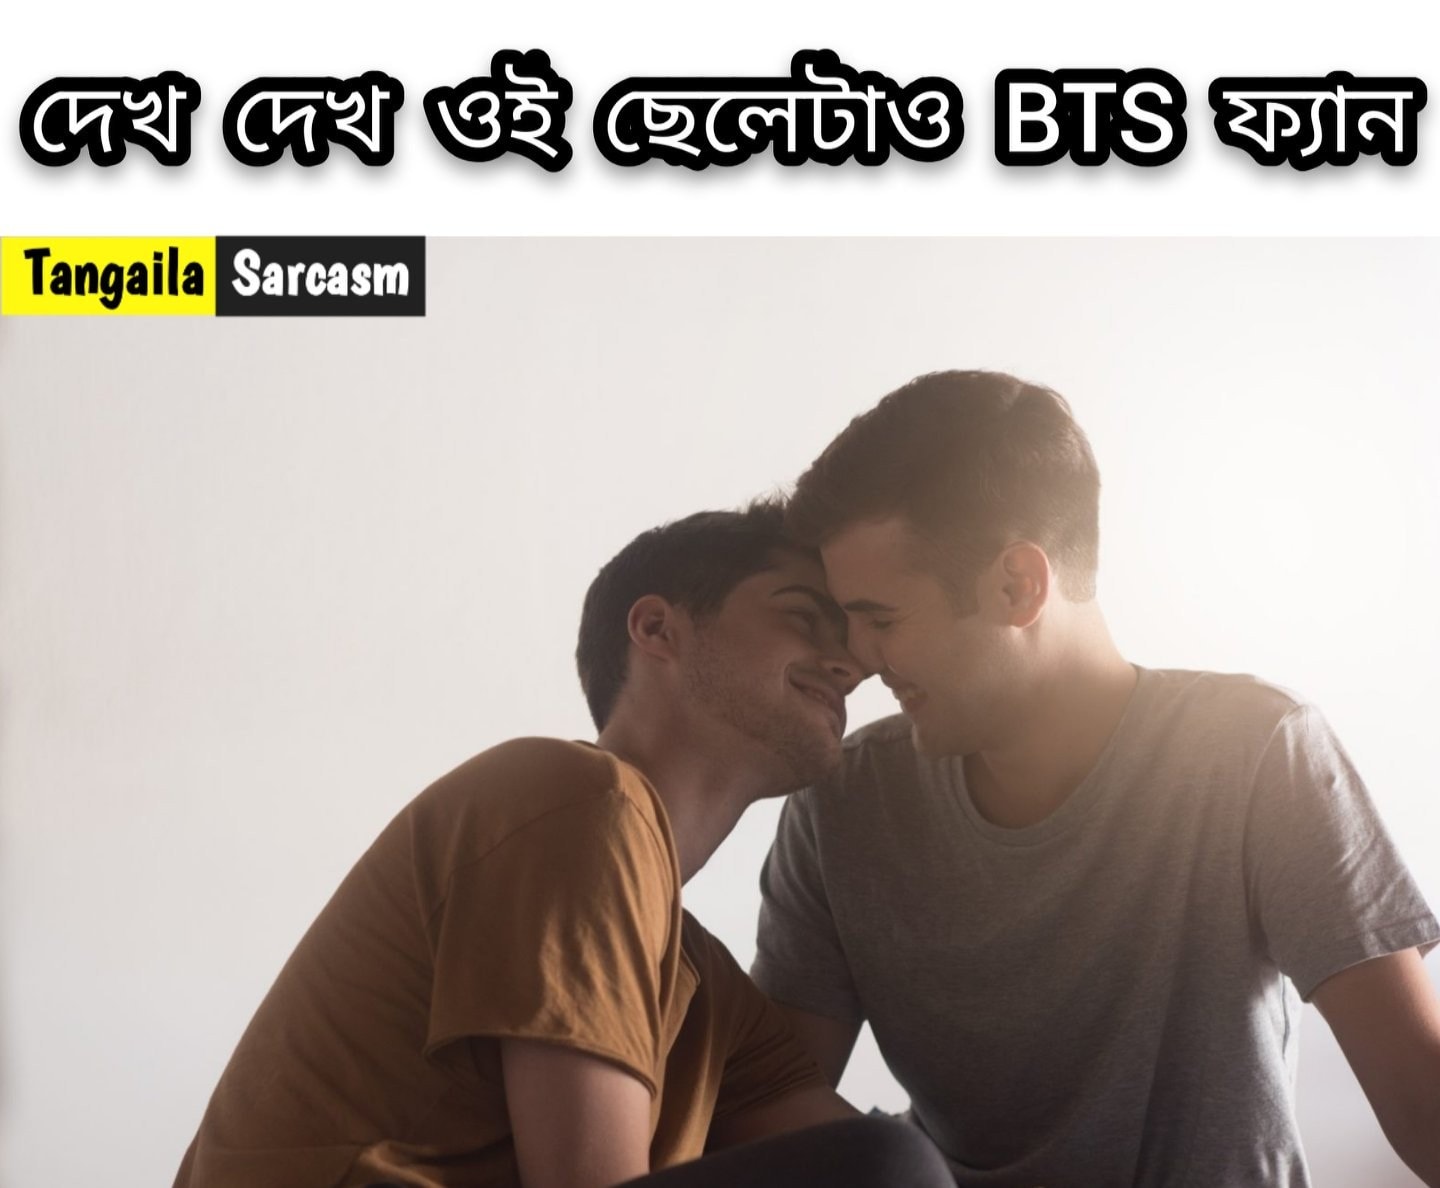
Caption: দেখ দেখ ওই ছেলেটাও  BTS  ফ্যান
Label: hate